Question: I am looking to use 'link_to' to call a method in my controller. However, for some odd reason the route looks for the 'show' method.
In my view:
'''
<% @beverages.each do |beverage| %>
..
<%= link_to 'Archive', beverages_archive_path(:id => beverage.id) %>
..
<% end %>
'''
In my config/routes.rb
'''
match 'beverages/archive' => 'beverages#archive'
'''
In my beverages_controller.rb
'''
def archive
beverage = Beverage.find(params[:id])
respond_to do |format|
# format.html # show.html.erb
format.json { render json: beverage }
end
# beverage.update_attribute('archive', true)
end
'''
When I click on the archive link in the view, the URL does change to: 'http://localhost:3000/beverages/archive?id=11', however I get the following error.

ActiveRecord::RecordNotFound (Couldn't find Beverage with id=archive):
app/controllers/beverages_controller.rb:46:in 'show'
Any idea on what I am doing wrong? Your help is much appreciated!
PS. I also looked at <URL>
but nothing seemed to work.
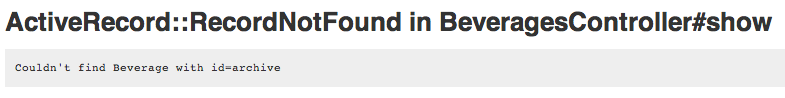
Answer: Have you tried this in your routes?
'''
match 'beverages/:id/archive' => 'beverages#archive', as: :beverages_archive
'''
This will create the beverages_archive_path method for you. Also, as you are looking for a specific beverage, use :id inside the route so that it knows where to take the id parameter from.
Apart from that, you can always tell a link specifically which controller and action to link to by doing:
'''
link_to "Label", :controller => :my_controller, :action => :index
'''
Taken from here: <URL>